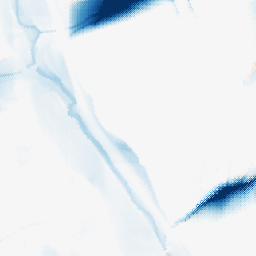
Category: morphological
Decomposition family: morphological_square
Decomposition parameters: operation: closing
size: 50
Upsampling method: regularized
Upsampling parameters: scale: 4
lambda_reg: 0.1
Upsampling scale: 4